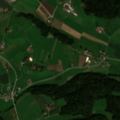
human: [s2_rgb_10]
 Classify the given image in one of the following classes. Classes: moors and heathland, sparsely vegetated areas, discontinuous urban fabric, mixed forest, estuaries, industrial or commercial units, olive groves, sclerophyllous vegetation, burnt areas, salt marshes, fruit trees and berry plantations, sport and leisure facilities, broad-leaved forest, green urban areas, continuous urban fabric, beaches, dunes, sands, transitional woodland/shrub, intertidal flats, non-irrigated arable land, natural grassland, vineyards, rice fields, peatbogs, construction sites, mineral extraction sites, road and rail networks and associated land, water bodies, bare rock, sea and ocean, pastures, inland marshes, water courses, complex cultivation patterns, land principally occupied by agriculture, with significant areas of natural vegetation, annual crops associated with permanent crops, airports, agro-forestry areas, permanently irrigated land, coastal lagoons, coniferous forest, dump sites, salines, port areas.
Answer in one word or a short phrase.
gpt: non-irrigated arable land, mixed forest